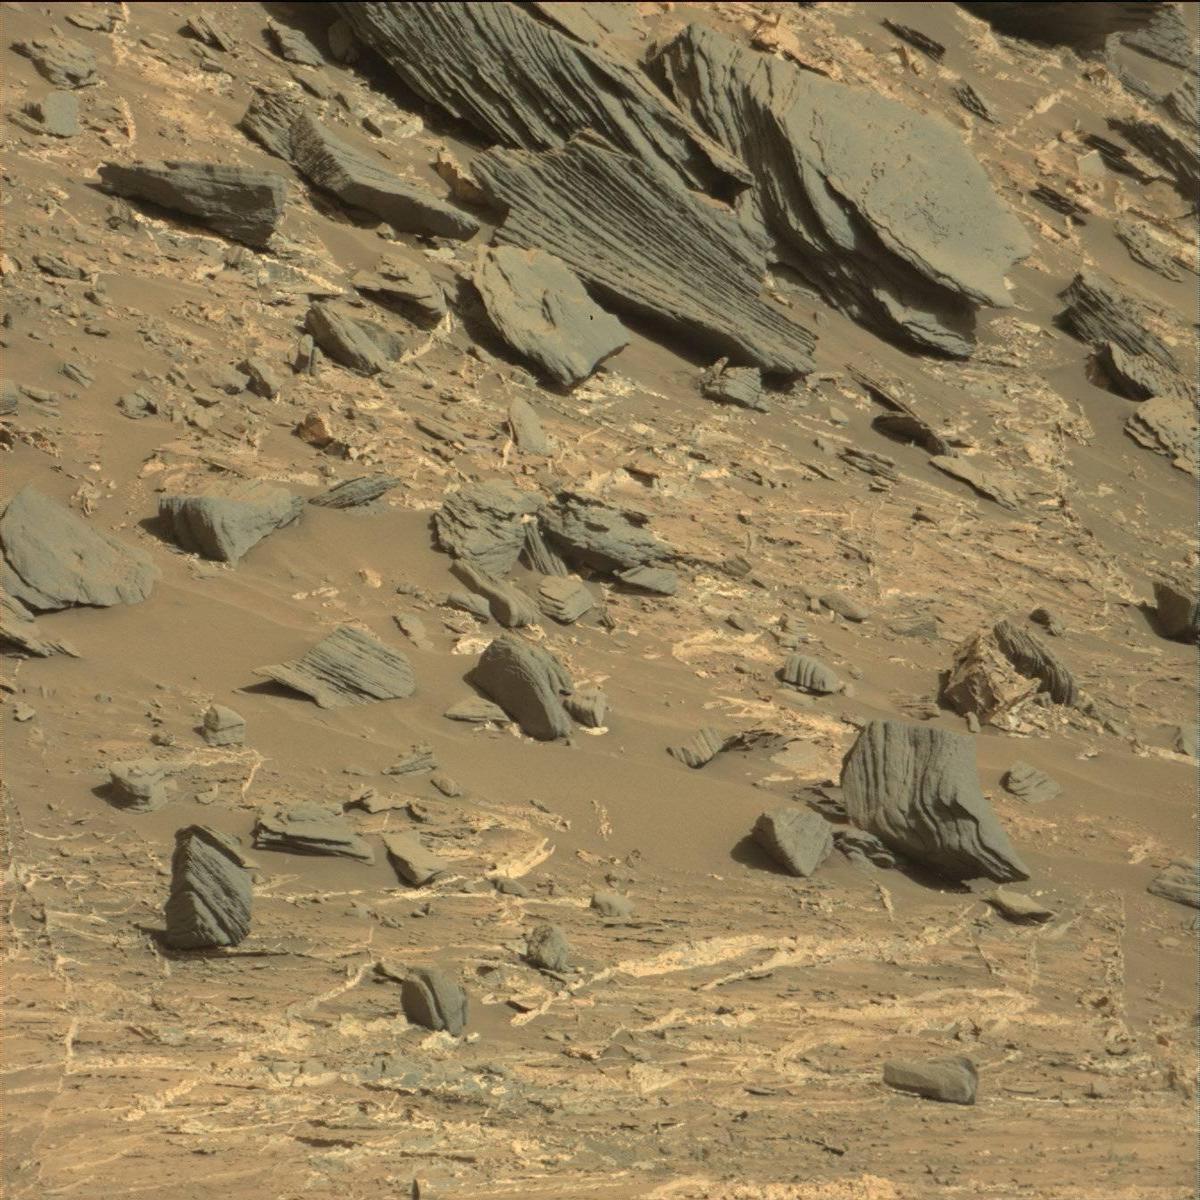
Terrain classes present: Bedrock, Rock, Sand / Soil